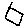
Label: hexagon